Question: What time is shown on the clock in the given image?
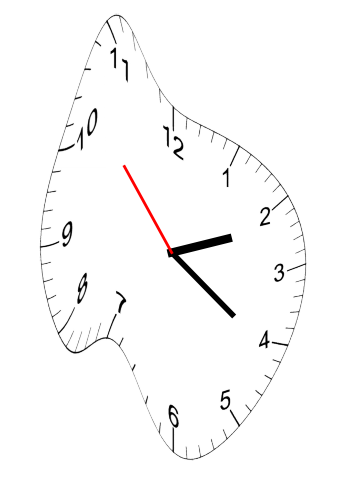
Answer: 02:20:53